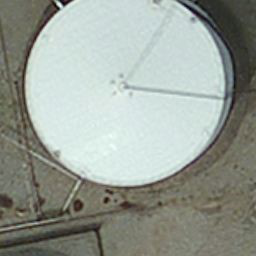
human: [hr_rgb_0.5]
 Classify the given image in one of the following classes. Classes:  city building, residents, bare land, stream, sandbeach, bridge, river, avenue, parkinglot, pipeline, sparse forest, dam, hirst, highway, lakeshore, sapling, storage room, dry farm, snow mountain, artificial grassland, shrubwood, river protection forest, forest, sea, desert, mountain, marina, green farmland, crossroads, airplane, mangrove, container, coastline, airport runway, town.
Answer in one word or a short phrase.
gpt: storage room